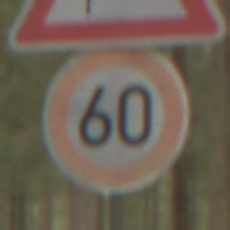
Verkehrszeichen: Geschwindigkeit60
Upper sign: SeitenwindVonLinks
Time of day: MorningAfternoon
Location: Outdoor (Nature)
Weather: Overcast
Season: Winter
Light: Natural